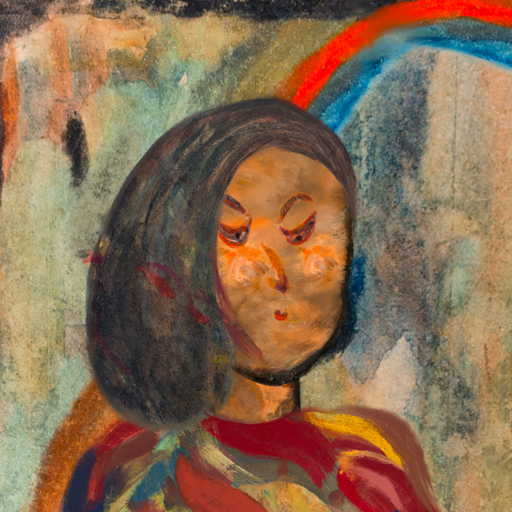
Background: Childish, Head And Neck Side: Gypsy_Queen, Face Side: Hypocrite, Bust: Mother_And_Son_Son, Hair Side: Gypsy_Mother, Head Accessory: Blank, Second Necklace: Blank, Necklace: Blank, Baby: Blank